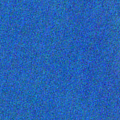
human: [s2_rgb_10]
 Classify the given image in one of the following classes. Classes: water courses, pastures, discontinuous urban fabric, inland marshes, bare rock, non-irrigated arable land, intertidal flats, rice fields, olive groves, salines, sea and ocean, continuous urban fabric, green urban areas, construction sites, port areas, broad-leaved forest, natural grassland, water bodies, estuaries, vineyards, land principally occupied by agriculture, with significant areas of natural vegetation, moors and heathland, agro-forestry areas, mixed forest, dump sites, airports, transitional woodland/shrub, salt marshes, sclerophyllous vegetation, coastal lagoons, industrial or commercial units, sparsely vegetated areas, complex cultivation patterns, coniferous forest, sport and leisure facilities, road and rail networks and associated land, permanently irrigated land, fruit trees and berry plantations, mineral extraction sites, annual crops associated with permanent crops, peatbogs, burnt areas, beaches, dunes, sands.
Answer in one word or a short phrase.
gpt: sea and ocean